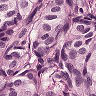
Metastatic tissue present: yes